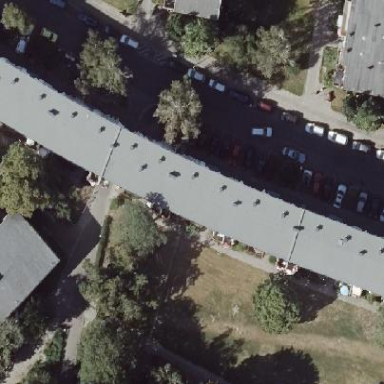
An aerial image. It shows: Flat-roofed apartment building.